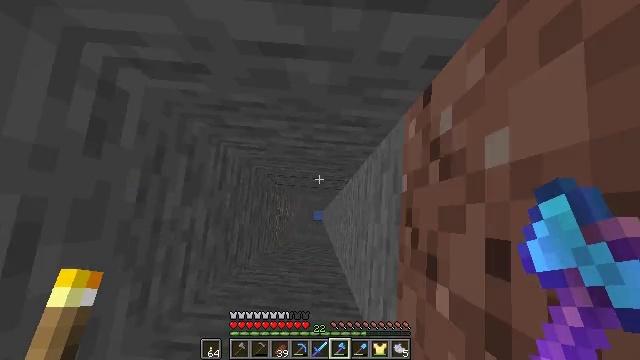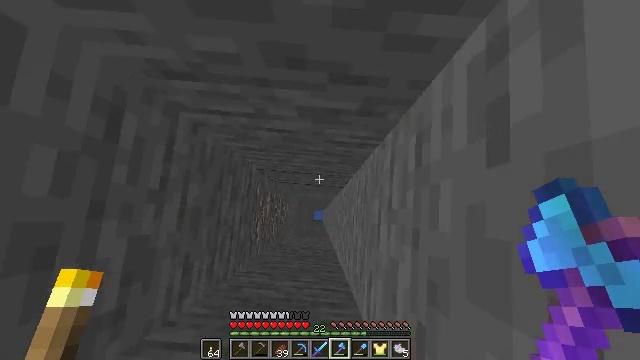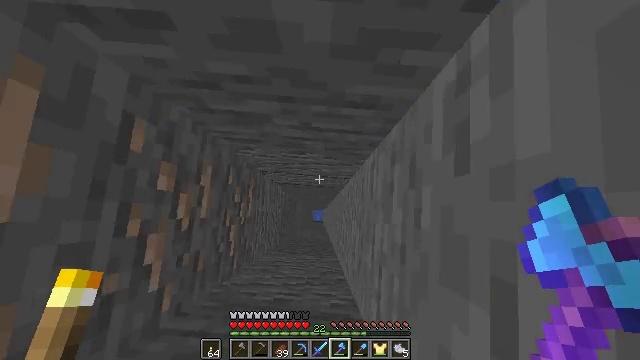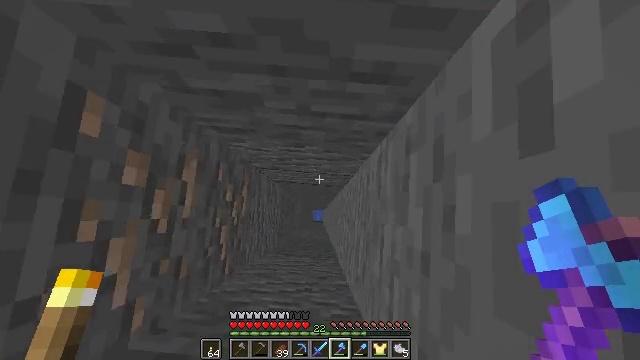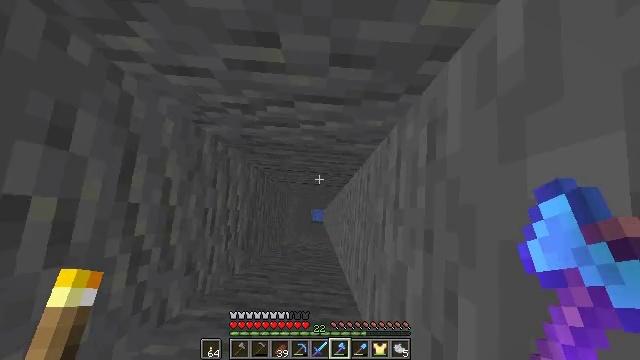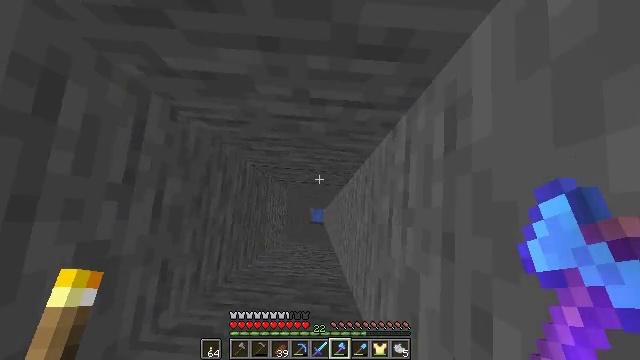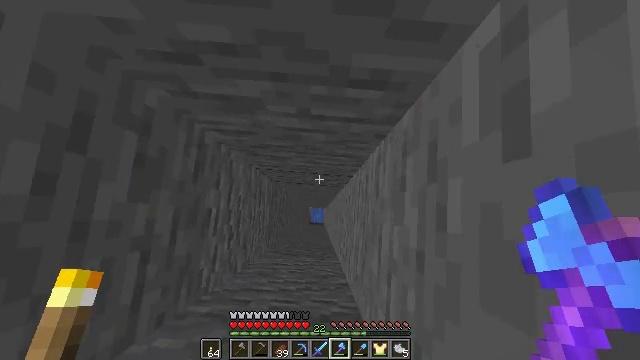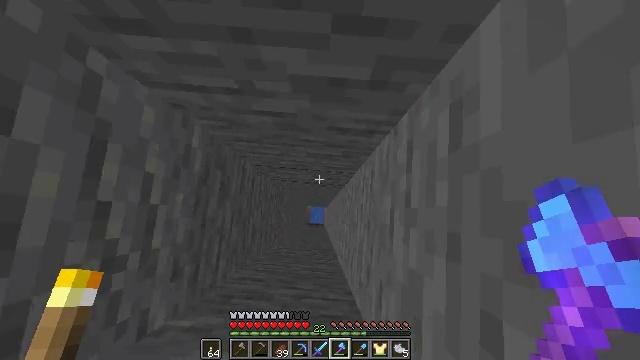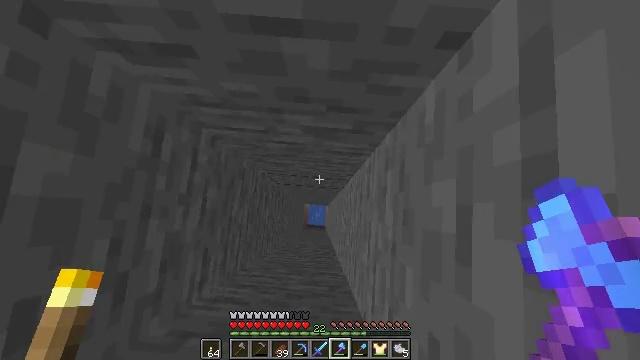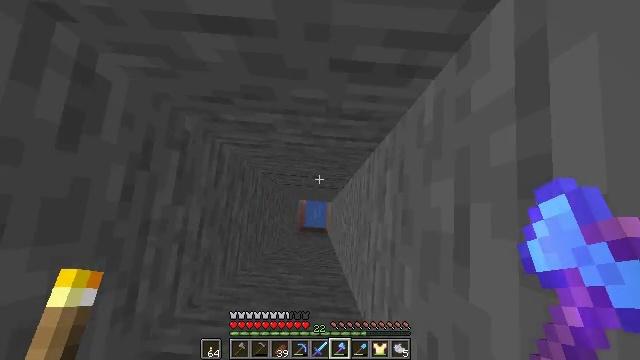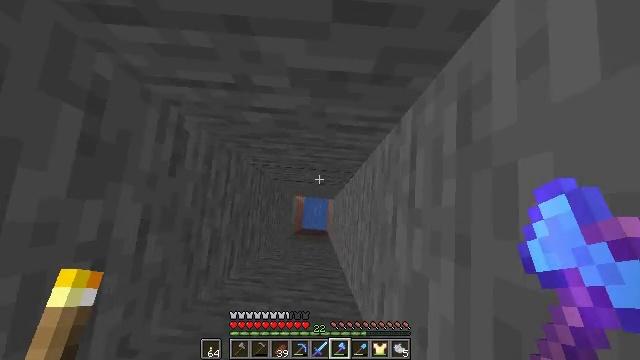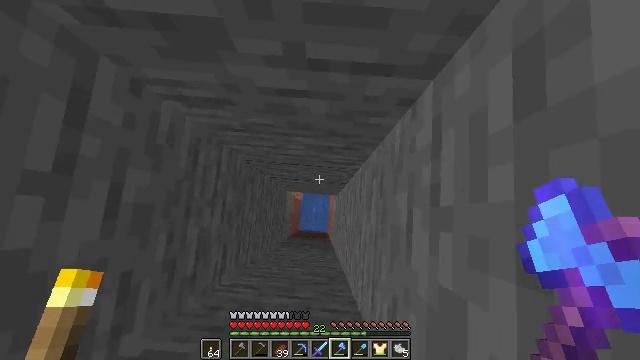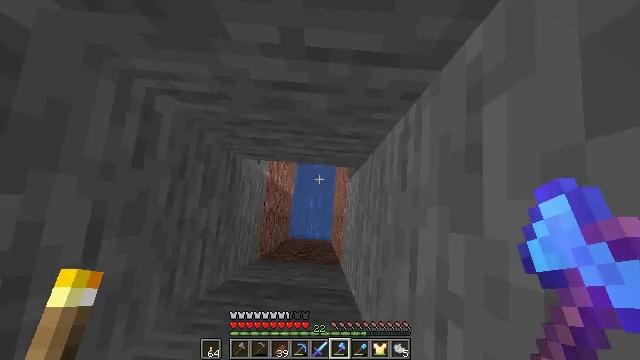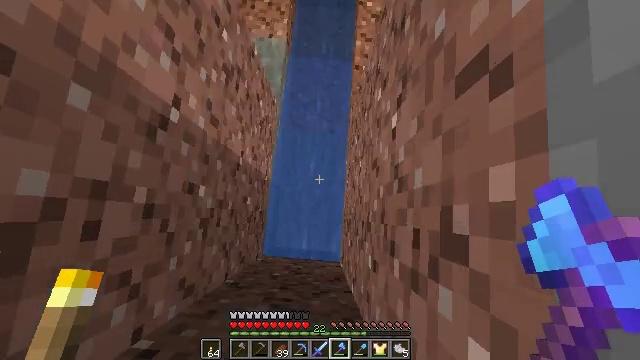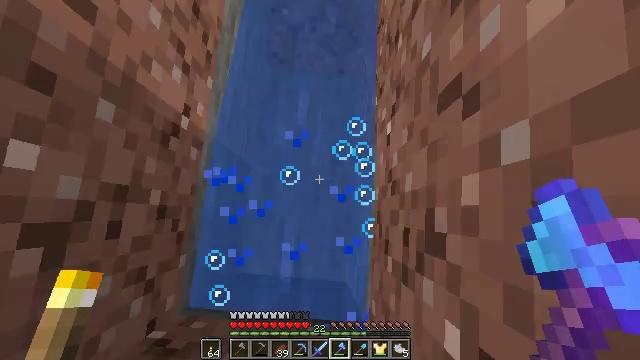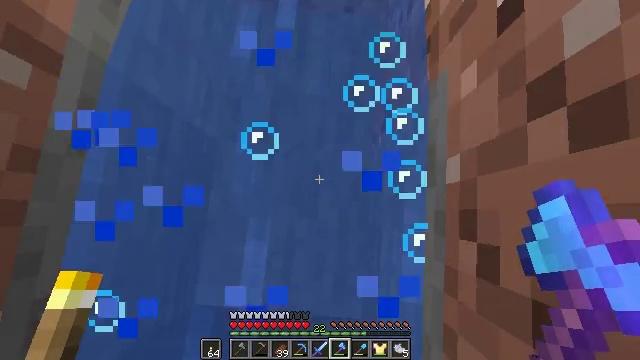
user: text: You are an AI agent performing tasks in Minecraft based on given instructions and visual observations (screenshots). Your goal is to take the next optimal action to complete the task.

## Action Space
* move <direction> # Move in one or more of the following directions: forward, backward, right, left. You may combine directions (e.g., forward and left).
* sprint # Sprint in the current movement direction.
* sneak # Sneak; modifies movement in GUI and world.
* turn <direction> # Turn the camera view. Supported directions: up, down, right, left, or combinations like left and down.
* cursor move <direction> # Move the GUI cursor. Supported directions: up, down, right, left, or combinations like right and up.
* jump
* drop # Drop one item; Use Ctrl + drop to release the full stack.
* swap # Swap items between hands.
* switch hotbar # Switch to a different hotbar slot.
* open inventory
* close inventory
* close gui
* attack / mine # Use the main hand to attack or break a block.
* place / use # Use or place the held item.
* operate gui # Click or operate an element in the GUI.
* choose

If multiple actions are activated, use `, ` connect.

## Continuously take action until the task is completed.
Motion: motion action
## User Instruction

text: Left click to dismantle the chipped anvil.
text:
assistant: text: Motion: no_op
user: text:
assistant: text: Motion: no_op
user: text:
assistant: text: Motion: no_op
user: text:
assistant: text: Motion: no_op
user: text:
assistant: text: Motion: no_op
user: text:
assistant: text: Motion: no_op
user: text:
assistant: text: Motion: no_op
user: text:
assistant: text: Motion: no_op
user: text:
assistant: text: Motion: no_op
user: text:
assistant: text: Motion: no_op
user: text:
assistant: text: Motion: no_op
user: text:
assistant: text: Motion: no_op
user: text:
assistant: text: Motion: no_op
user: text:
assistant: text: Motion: no_op
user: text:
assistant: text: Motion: no_op
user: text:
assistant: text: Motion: turn right and up
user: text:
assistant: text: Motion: move forward, turn right and up
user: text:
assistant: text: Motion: move forward, turn up
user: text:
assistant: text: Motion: move forward, turn left and up
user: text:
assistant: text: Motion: move forward, turn left and up
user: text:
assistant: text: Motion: move forward, turn up
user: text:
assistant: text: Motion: move forward, turn up
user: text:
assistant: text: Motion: move forward, sprint, turn up
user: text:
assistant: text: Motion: move forward, sprint
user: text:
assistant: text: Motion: move forward, sprint
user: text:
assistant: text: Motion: move forward
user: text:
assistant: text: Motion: move forward, sprint
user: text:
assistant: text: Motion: move forward, sprint
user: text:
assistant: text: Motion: move forward, sprint
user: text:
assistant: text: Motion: move forward, sprint, turn right